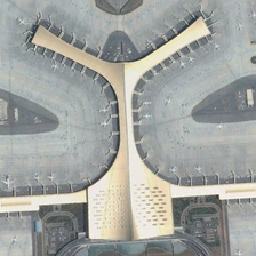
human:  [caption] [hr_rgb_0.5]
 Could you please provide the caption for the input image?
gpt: A beautiful yellow building is located at the airport.

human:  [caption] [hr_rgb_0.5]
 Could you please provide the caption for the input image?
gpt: Beautiful yellow buildings are located at the airport.

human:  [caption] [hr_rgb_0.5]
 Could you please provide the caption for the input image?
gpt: There are many planes beside a yellow building.

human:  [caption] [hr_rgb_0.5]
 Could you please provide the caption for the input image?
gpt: There are many planes beside the yellow building.

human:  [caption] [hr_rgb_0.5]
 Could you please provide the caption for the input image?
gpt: There are many planes beside a yellow building.